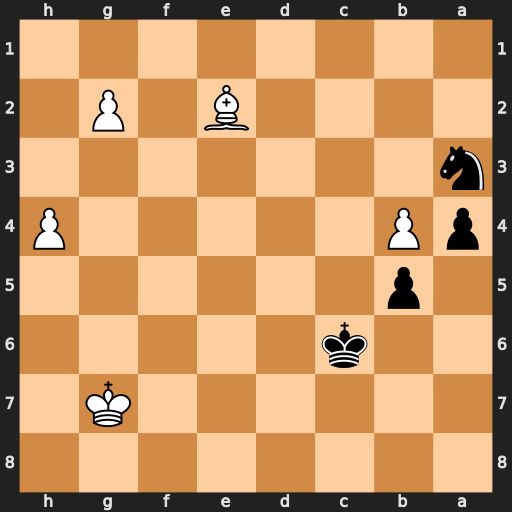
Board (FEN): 8/6K1/2k5/1p6/pP5P/n7/4B1P1/8
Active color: b
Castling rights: -
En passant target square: -
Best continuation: Nc4 Bd3 Nd2 Kg8 a3 h5 a2 h6 a1=Q